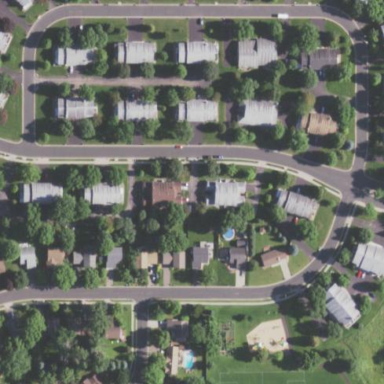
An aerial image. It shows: Condominium within residential area.